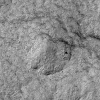
Atmospheric dust classification: not_dusty